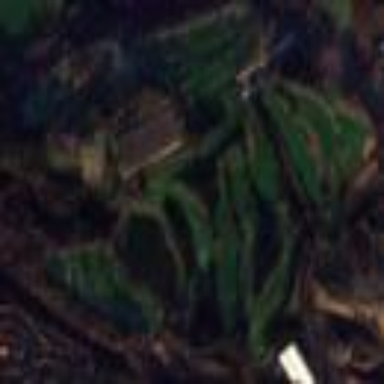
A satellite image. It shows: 18-hole golf course categorized under leisure land.